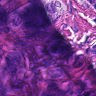
Metastatic tissue present: yes